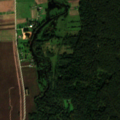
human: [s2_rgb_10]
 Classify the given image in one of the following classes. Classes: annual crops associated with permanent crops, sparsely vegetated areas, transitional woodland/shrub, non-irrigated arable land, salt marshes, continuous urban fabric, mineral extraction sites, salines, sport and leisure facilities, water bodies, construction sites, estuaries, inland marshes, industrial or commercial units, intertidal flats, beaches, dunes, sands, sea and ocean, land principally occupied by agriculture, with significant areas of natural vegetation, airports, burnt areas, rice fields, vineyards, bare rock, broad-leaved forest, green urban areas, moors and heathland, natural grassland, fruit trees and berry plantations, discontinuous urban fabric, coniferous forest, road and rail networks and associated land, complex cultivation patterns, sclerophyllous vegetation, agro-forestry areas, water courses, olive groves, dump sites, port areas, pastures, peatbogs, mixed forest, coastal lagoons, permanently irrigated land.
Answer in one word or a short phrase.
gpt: non-irrigated arable land, land principally occupied by agriculture, with significant areas of natural vegetation, broad-leaved forest, coniferous forest